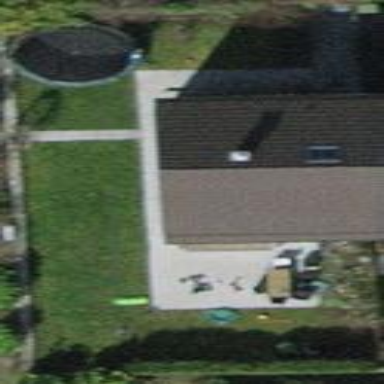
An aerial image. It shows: Residential garden.